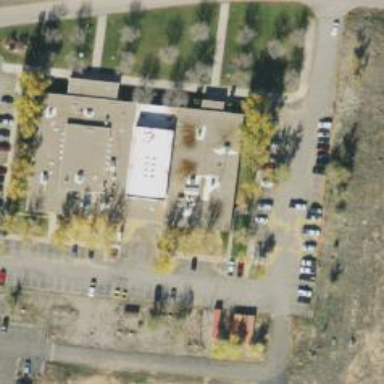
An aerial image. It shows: Government office.